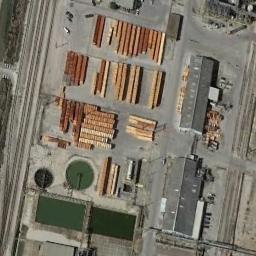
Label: industrial_area